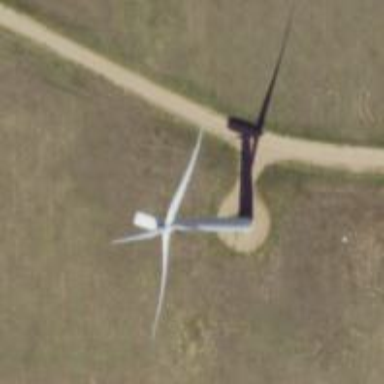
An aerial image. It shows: Wind turbine generator that utilizes wind as its source for generating electricity. It is of the horizontal axis type.